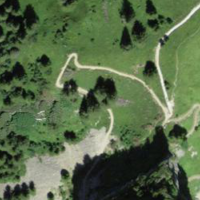
EUNIS habitat code: 32
Species observed at this site:
Allium victorialis
Geranium robertianum
Calluna vulgaris
Picea abies